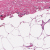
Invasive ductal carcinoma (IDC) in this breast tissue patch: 0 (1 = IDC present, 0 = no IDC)